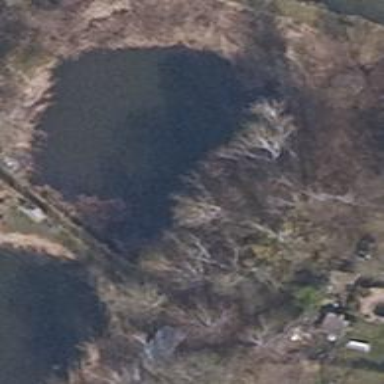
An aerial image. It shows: Pond with natural water.